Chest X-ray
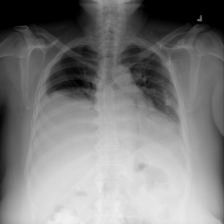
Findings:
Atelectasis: negative
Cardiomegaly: negative
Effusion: positive
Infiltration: negative
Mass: negative
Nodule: negative
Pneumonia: negative
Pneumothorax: negative
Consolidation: negative
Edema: negative
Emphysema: negative
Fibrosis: negative
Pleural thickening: negative
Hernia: negative